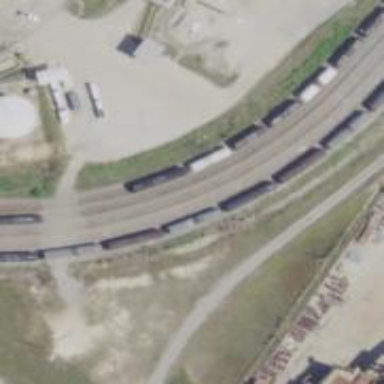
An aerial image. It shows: Rail spur service.